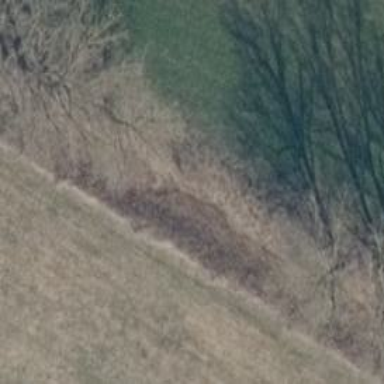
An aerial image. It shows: Row of trees in natural setting.